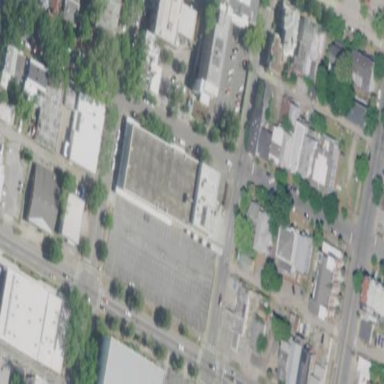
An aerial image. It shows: Commercial building.